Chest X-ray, AP view. Patient: 52 years old, sex M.
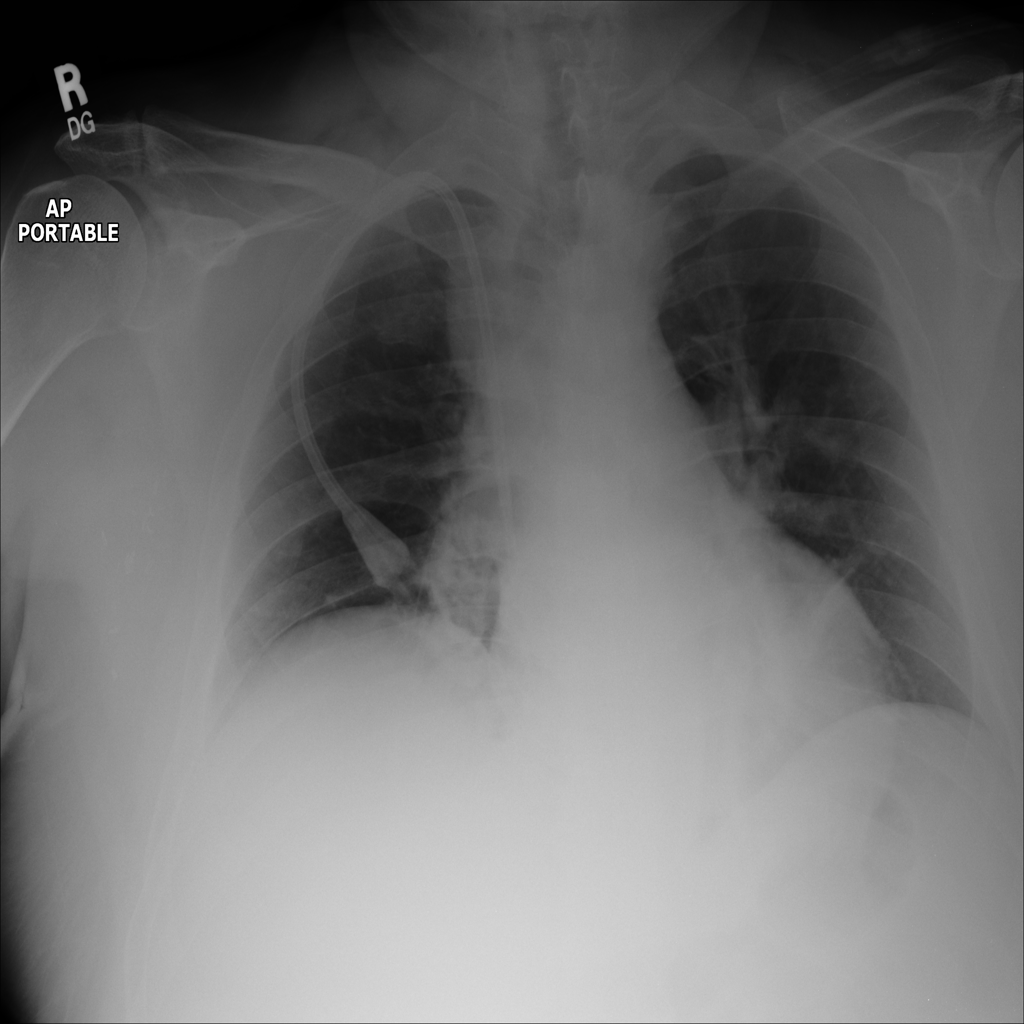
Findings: No Finding